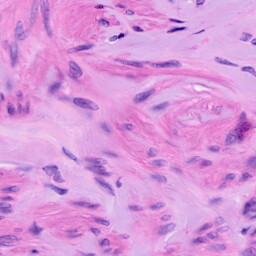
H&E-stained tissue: Ovarian